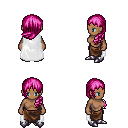
a pixel art fantasy rpg character, female body template, human, dark skin, white cape, robe skirt, pink left-swept hairstyle, metal boots, four views (front, back, left, right), 2x2 character sprite sheet, small pixel art, hard edges, no anti-aliasing